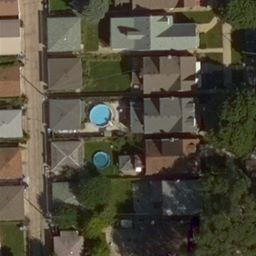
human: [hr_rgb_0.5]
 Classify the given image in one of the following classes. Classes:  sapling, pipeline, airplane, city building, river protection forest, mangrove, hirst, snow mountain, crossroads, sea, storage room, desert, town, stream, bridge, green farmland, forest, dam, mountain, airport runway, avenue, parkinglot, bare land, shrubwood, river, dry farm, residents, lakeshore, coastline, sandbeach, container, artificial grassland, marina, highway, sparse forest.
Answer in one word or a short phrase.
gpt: residents